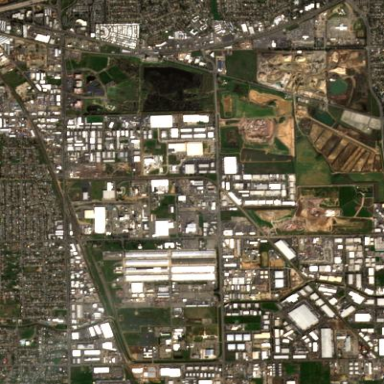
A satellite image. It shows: Industrial area.